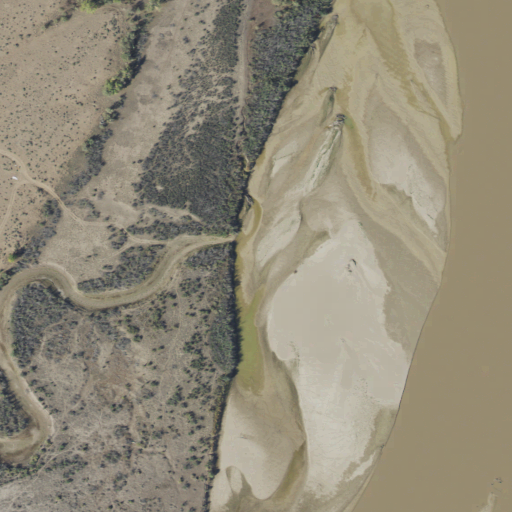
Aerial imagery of valley in Utah named Pariette Draw containing woody wetlands, open water, shrub, barren land, herbaceous wetlands, and grassland